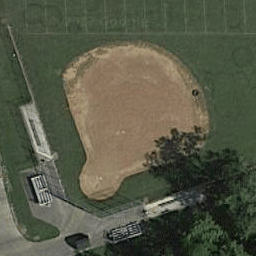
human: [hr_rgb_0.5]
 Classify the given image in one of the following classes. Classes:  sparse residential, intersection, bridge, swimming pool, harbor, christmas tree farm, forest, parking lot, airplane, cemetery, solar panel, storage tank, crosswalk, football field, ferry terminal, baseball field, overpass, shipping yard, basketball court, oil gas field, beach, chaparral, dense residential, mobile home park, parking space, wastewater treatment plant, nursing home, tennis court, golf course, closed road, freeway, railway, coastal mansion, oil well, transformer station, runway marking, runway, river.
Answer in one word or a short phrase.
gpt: baseball field